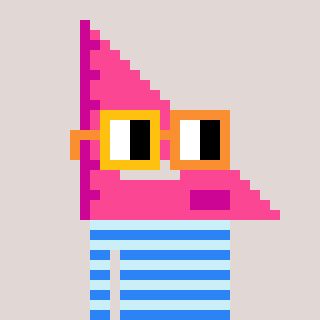
a pixel art character with square yellow and orange glasses, a squadron ruler-shaped head and a cold-colored body on a warm background